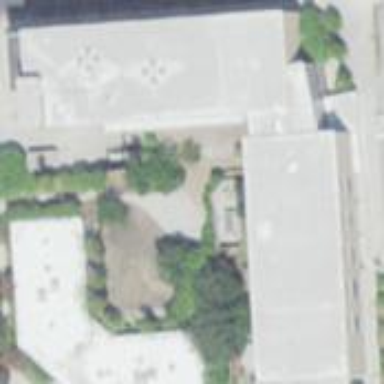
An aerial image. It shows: College building.